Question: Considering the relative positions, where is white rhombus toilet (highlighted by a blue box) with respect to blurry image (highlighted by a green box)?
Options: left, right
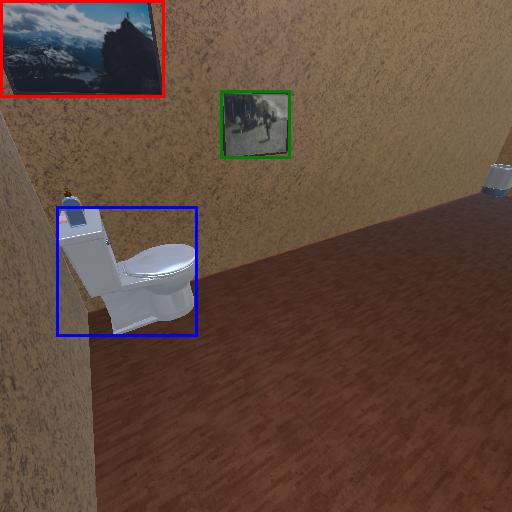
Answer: left